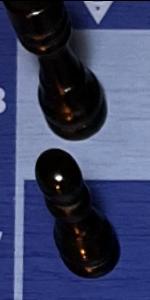
Label: Pawn_Black